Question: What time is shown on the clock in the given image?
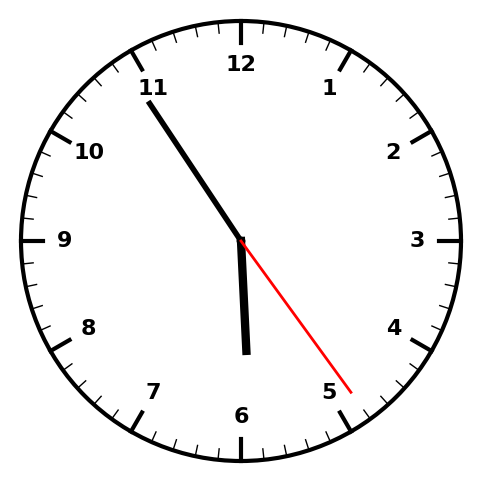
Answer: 05:54:24